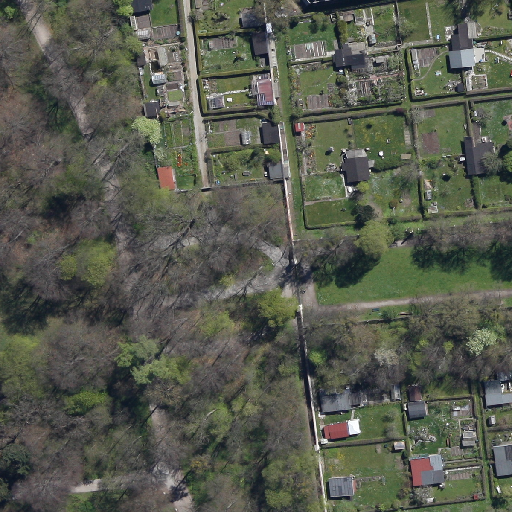
Referring expression: impervious surface